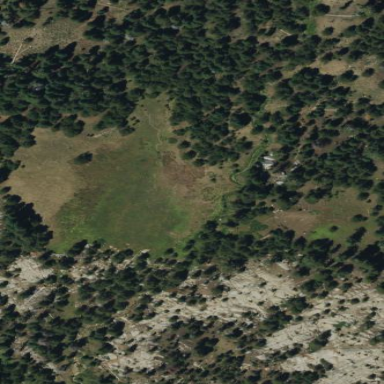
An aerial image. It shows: Beautiful meadow filled with lush grassland vegetation.